Question: I two sets of intervals that correspond to the same 1-dimensional (linear) space. Here is a rough visual--in reality, there are many more intervals and they are much more spread out, but this gives the basic idea.

Each of these intervals contains information, and I am writing a program to compare the information in one set of intervals (the red) to the information contained in the other set (the blue).
Here is my problem. I would like to partition the space into chunks such that there is roughly an equal amount of comparison work to be done in each chunk (the amount of work depends on the number of intervals in that portion of the space). Also, the partition should not split any red or blue interval across two chunks.
So the input is two sets of intervals, and the desired output is a partition of the space such that
- -
Can anyone suggest an approach or an algorithm for doing this?
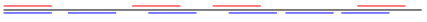
Answer: Define a "word" to be a maximal interval in which every point belongs either to a red interval or a blue interval. No chunk can end in the middle of a word, and every union of consecutive words is a potential chunk. Now apply a <URL>.